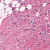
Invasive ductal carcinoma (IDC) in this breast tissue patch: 0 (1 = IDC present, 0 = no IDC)